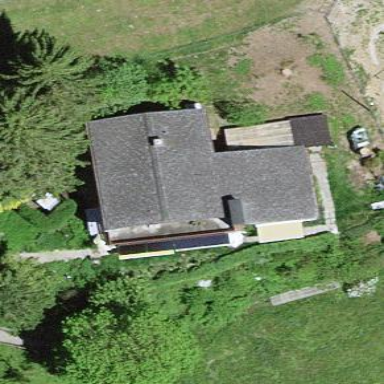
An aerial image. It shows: Detached building.